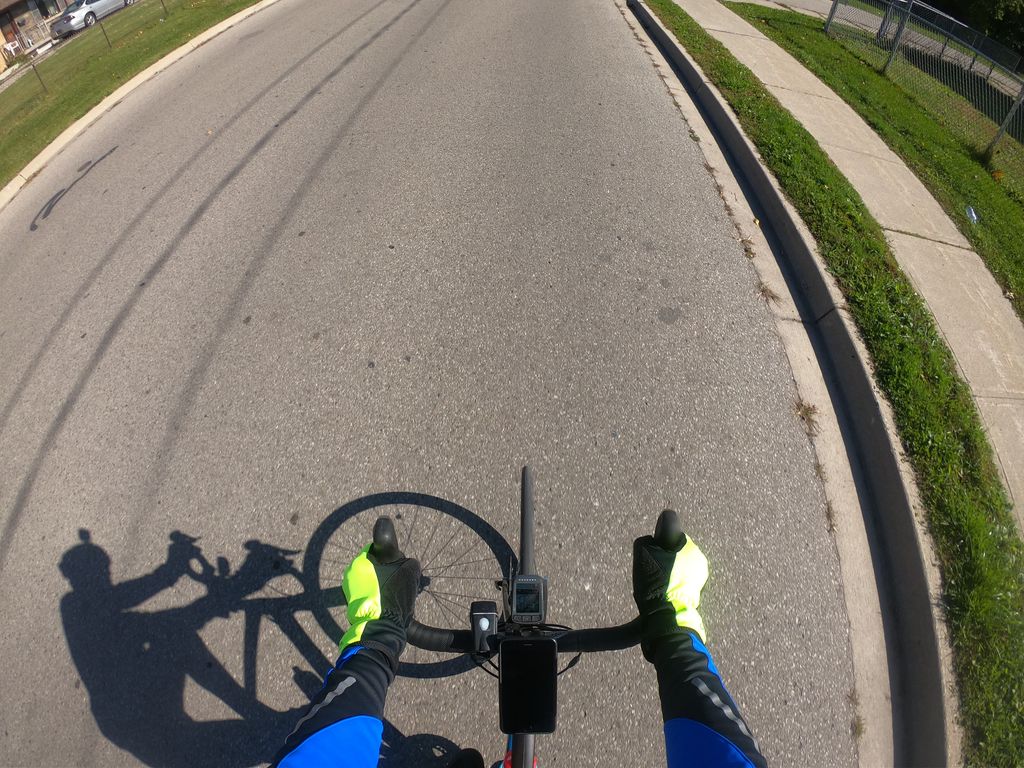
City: kitchener-waterloo